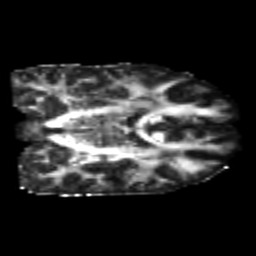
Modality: FA
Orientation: coronal
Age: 22
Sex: male
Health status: healthy
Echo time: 0.074 s